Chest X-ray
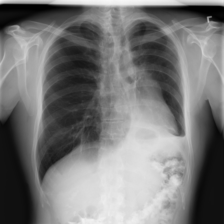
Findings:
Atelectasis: negative
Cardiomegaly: negative
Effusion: negative
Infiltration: negative
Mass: negative
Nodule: negative
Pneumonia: negative
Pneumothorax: negative
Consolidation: negative
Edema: negative
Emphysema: negative
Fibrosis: negative
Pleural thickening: negative
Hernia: negative